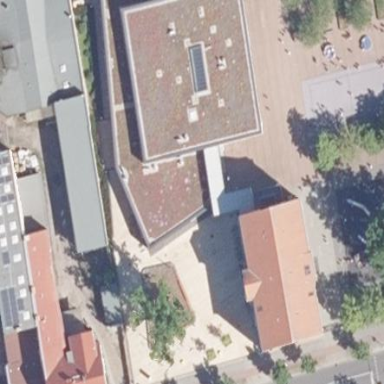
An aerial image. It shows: School building.